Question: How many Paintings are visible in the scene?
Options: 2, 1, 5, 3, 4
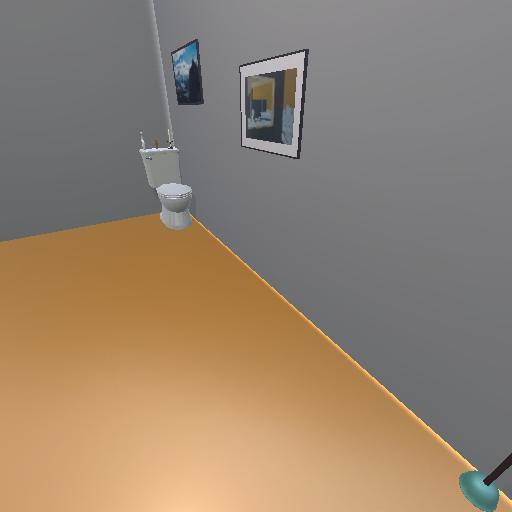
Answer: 2